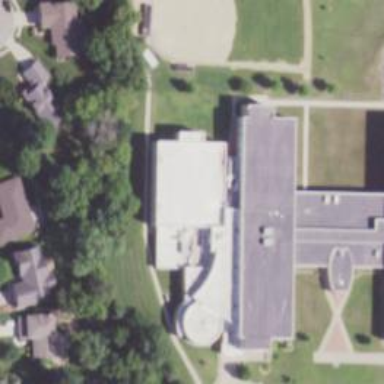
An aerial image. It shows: School.